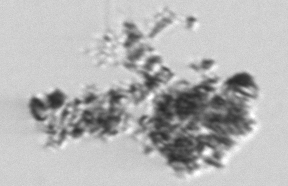
Label: detritus